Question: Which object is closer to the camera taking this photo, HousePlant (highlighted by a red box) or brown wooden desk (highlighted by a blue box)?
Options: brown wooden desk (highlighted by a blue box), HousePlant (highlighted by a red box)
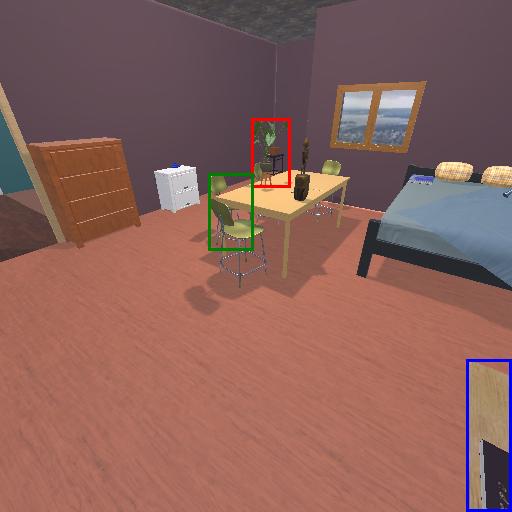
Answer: brown wooden desk (highlighted by a blue box)